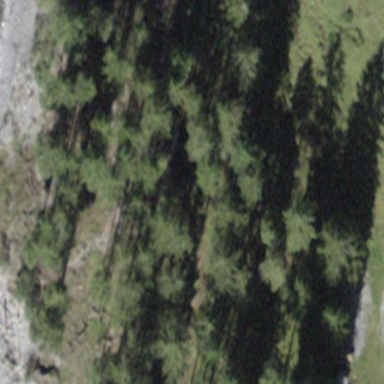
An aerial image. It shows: Forest area.